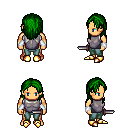
a pixel art fantasy rpg character, male body template, human, tanned skin, steel chest armor, teal pants, green long hairstyle, white cloth bracers, gold boots, dagger, four views (front, back, left, right), 2x2 character sprite sheet, small pixel art, hard edges, no anti-aliasing